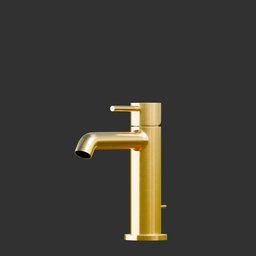
Label: appliances